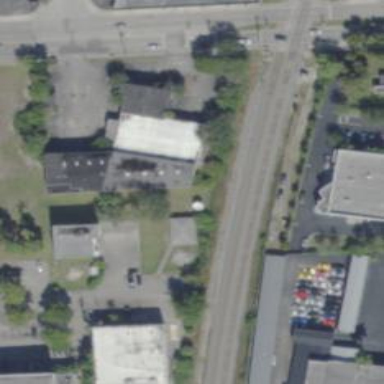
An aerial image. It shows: Abandoned railway siding.